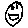
Label: smiley face